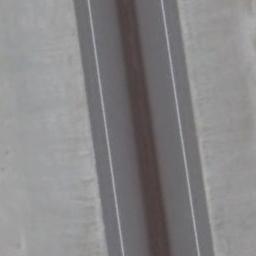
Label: runway